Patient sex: M
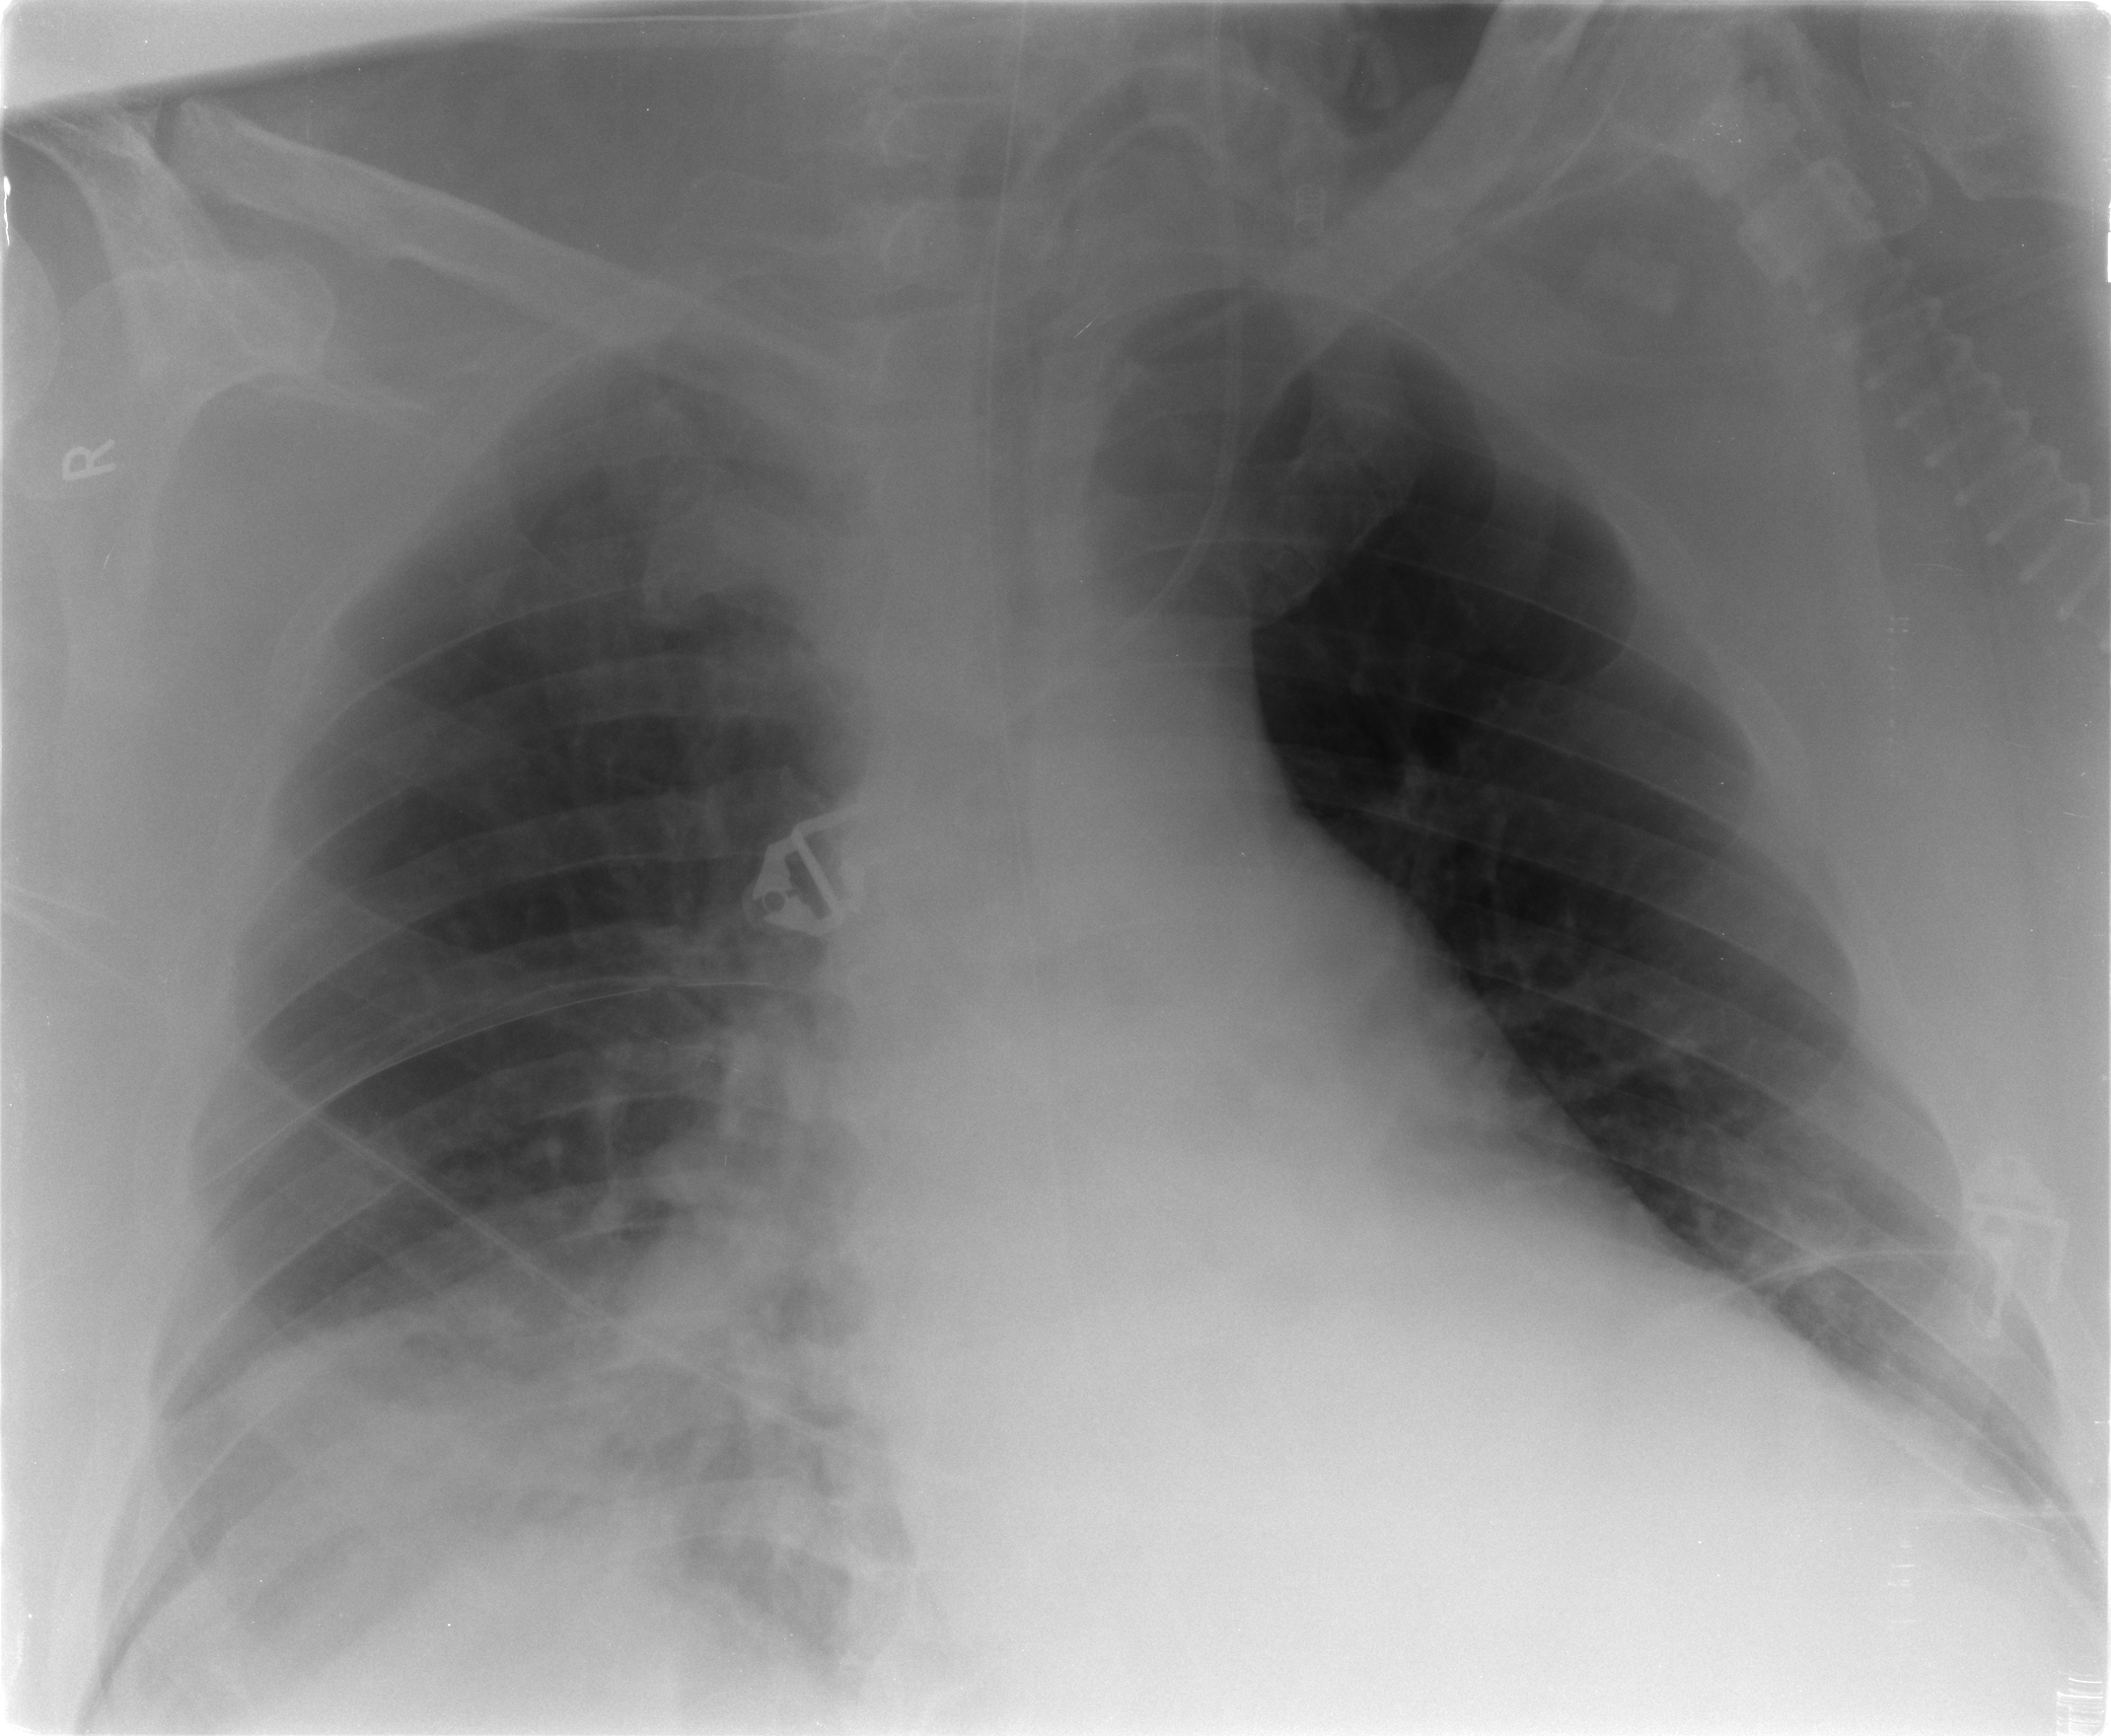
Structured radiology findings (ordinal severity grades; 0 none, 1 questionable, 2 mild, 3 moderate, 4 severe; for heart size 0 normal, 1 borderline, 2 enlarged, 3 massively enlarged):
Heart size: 2
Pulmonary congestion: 2
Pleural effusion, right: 2
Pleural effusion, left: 2
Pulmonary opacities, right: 0
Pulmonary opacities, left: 0
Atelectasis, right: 3
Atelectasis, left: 2